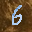
Label: 6